Interaction volume radius: 5 \u00c5
Interaction volume height: 40 \u00c5
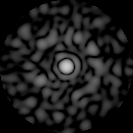
Disorder parameter: 0.8332